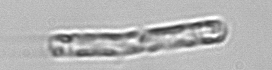
Label: Dactyliosolen_fragilissimus